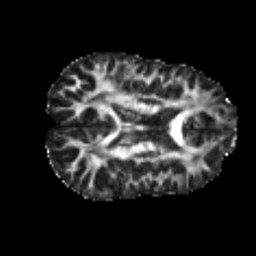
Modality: FA
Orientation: axial
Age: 24
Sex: male
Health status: healthy
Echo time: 0.074 s